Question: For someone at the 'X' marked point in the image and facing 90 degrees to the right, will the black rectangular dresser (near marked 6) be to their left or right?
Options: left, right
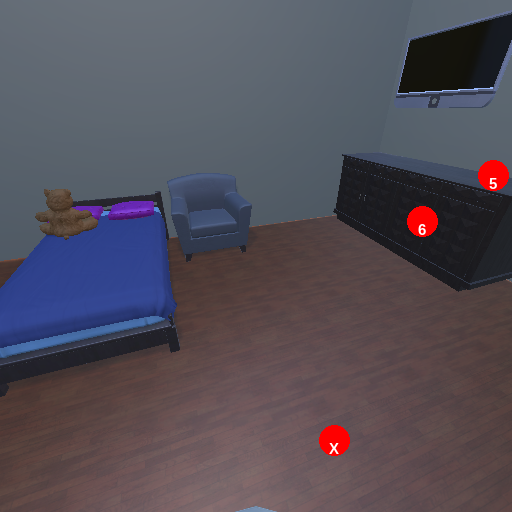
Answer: left